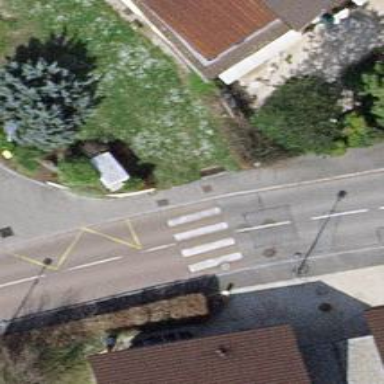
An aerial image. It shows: Marked road crossing.